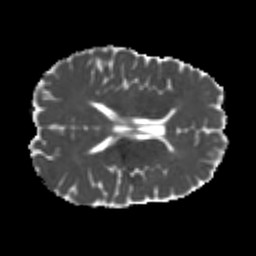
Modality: MD
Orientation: axial
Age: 22
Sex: male
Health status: healthy
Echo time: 0.074 s